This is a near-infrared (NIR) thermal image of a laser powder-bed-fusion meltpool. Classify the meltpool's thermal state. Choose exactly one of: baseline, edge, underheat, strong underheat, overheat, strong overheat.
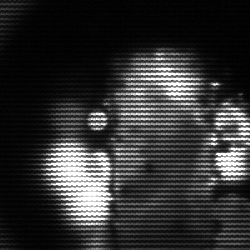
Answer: strong underheat